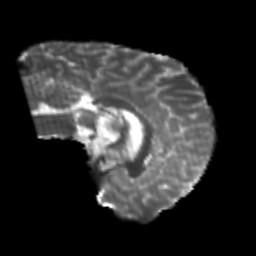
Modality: T2w
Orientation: sagittal
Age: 24
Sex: male
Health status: healthy
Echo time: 0.074 s